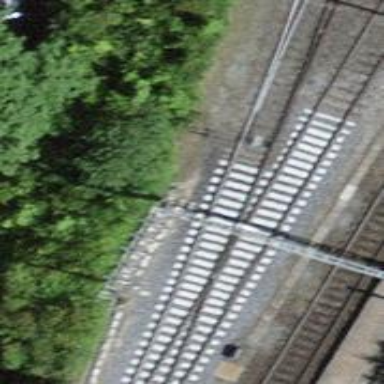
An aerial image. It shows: Single-track electrified railway with contact line. It is spur line for service.